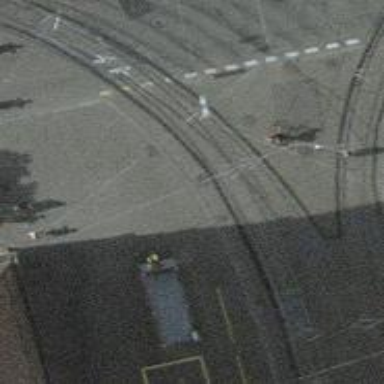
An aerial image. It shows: Tram crossing on the railway.